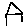
Label: house